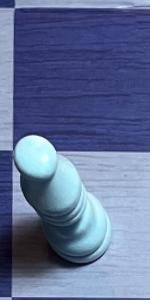
Label: Bishop_White